Interaction volume radius: 10 \u00c5
Interaction volume height: 15 \u00c5
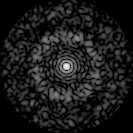
Disorder parameter: 0.8459